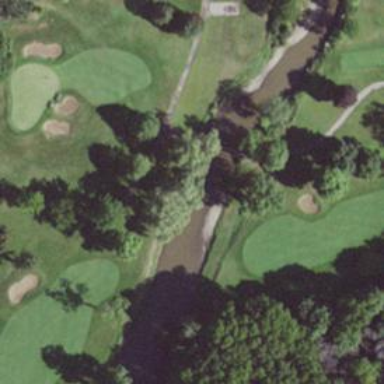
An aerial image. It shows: Path on bridge over golf course.